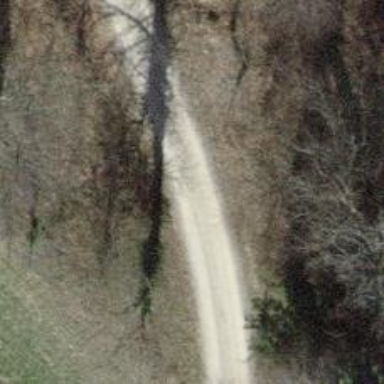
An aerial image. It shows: Gravel track with grade2 quality.